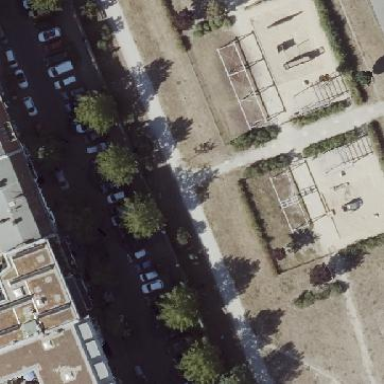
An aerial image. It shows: Playground area for leisure land.